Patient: sex M, age 73
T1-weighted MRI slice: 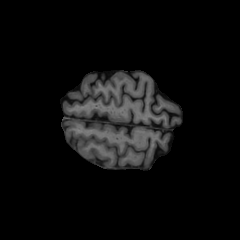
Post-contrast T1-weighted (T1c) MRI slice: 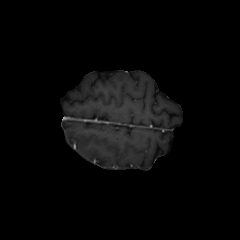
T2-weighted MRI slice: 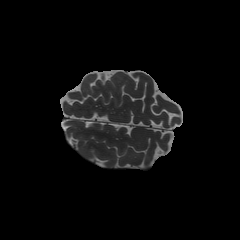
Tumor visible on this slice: no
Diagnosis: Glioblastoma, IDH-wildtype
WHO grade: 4